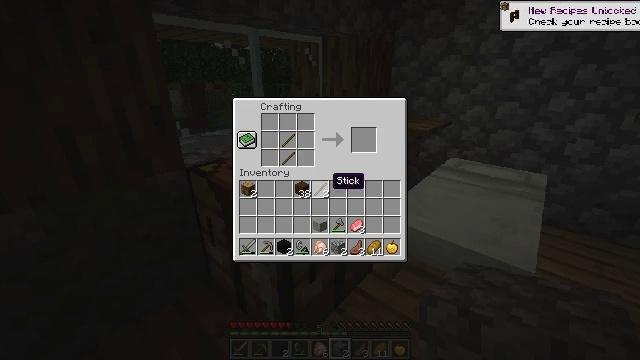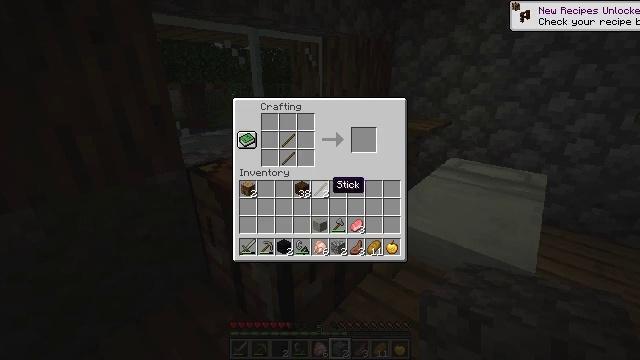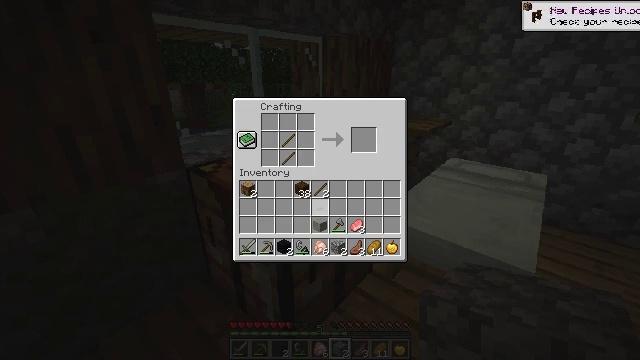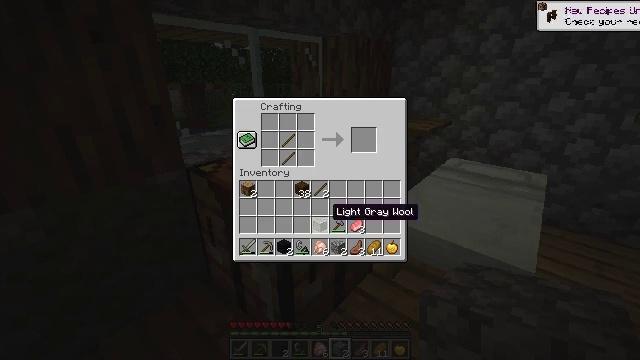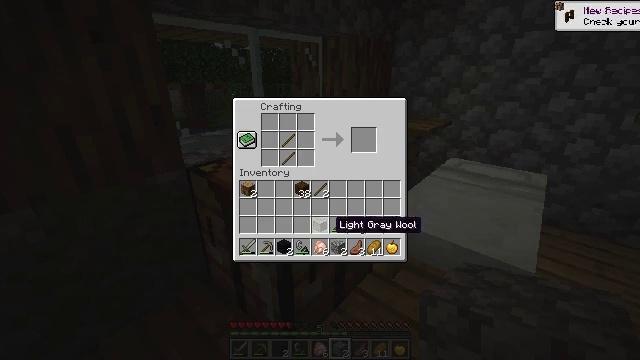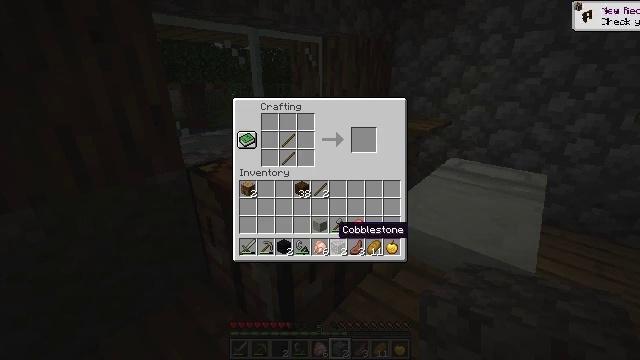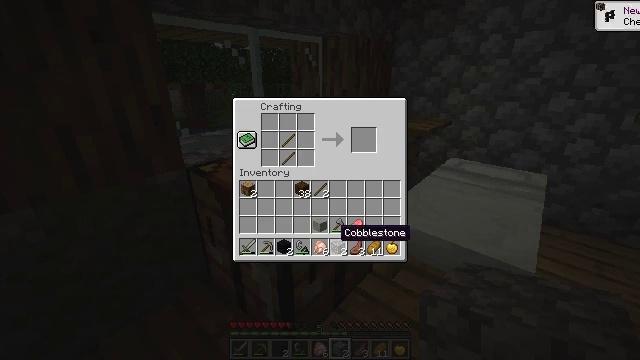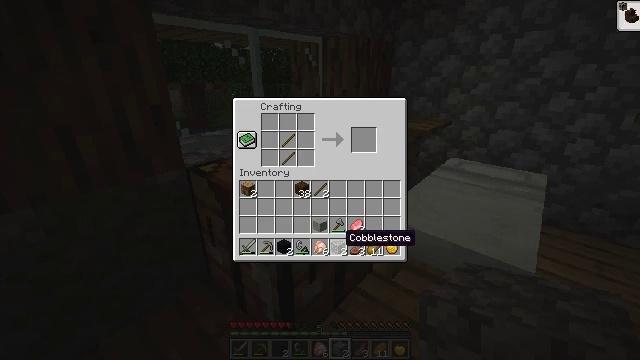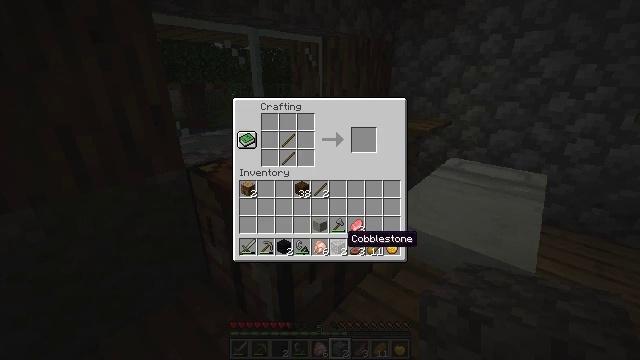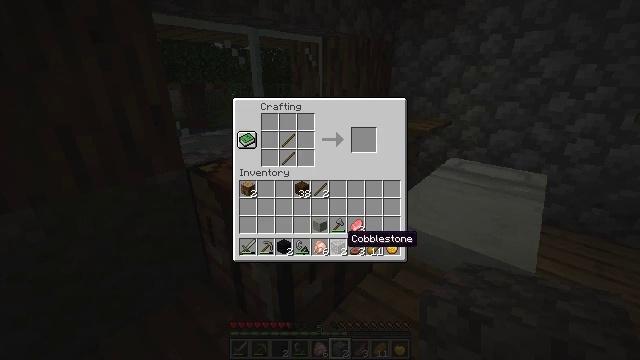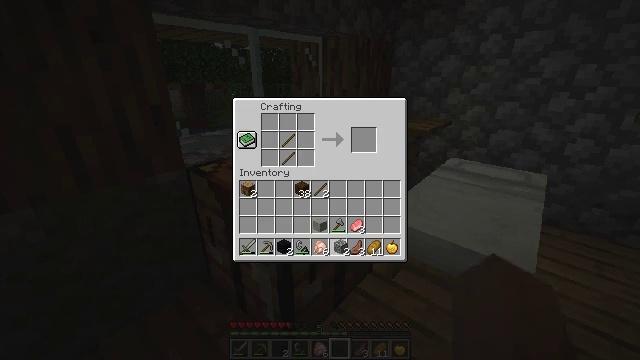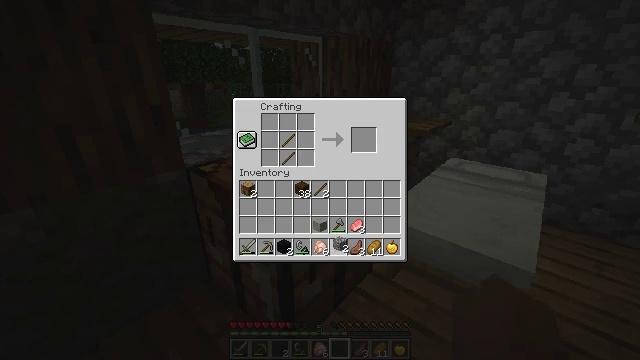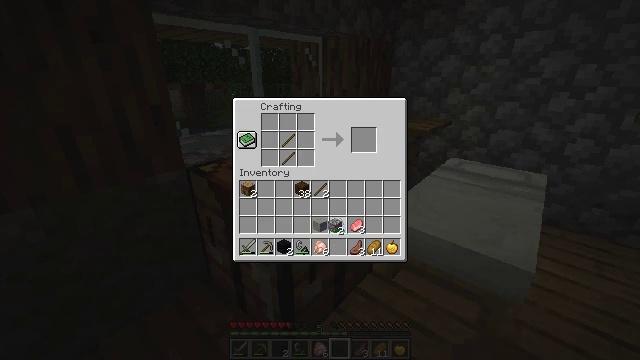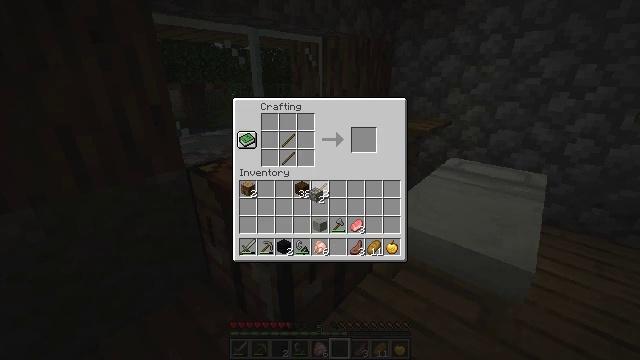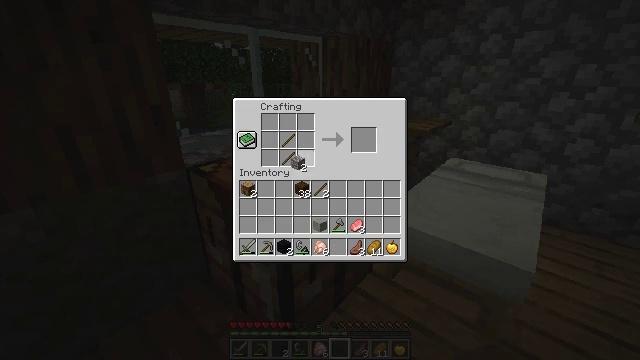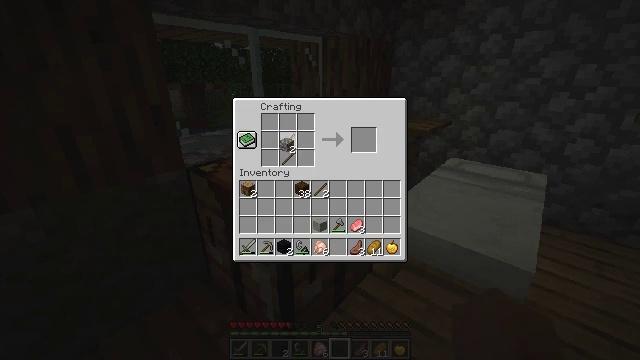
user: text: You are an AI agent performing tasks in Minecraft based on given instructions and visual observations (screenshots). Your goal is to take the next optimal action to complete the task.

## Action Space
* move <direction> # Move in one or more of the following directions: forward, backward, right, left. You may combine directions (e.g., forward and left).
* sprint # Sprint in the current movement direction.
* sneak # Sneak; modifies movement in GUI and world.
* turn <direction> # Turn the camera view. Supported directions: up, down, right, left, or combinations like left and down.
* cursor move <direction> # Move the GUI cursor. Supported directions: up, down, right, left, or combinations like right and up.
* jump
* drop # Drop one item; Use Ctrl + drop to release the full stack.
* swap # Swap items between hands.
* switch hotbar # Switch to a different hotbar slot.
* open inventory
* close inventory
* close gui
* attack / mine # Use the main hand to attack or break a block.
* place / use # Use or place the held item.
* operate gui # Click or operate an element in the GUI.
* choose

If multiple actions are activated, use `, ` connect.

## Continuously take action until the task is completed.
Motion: motion action
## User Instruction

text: Craft a stone hoe by combining cobblestone with sticks.
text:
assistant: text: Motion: no_op
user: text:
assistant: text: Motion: cursor move down
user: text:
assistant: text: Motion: cursor move down
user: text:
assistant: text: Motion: cursor move down
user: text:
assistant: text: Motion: no_op
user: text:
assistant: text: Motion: no_op
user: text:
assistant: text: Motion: no_op
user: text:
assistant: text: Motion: no_op
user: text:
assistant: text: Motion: no_op
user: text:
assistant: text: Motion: operate gui
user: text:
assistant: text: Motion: operate gui
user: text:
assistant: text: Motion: cursor move up
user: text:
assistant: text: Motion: cursor move left and up
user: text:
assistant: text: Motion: cursor move left and up
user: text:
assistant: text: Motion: cursor move left and up
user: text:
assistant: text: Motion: no_op
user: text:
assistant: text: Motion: no_op
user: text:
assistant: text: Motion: no_op
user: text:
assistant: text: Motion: no_op
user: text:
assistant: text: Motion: no_op
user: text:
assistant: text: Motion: no_op
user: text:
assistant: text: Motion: no_op
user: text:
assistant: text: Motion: choose
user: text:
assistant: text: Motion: choose
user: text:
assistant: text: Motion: choose
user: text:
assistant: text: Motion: choose
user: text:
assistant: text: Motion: choose
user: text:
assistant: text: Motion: choose
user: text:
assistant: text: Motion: choose
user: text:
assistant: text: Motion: choose